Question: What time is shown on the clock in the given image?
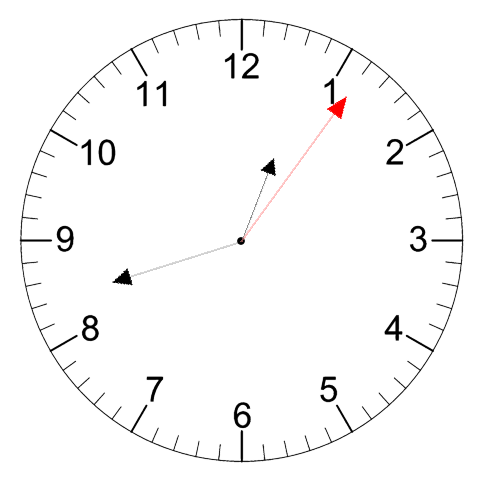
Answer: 12:42:06